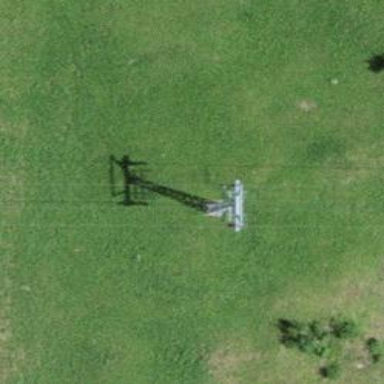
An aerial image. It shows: Pylon for aerialway.